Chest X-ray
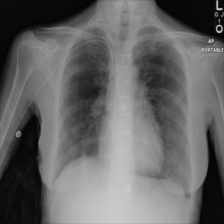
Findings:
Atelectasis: negative
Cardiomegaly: negative
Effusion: negative
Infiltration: negative
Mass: negative
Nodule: positive
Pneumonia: negative
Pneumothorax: negative
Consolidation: negative
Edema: negative
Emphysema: negative
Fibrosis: negative
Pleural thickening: positive
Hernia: negative